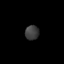
Tissue: lung
Cell type: Epithelial cells
Senescence score: 0.1882
Nuclear area (px): 198
Mean DAPI intensity: 61.52